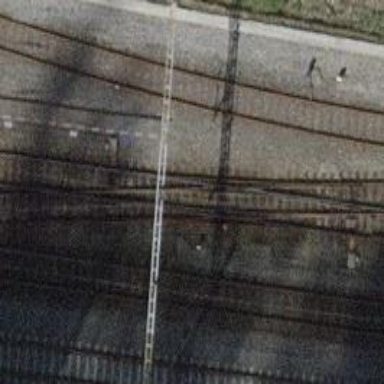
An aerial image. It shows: Railway switch.